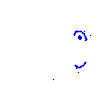
Particle: proton